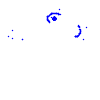
Particle: kaon